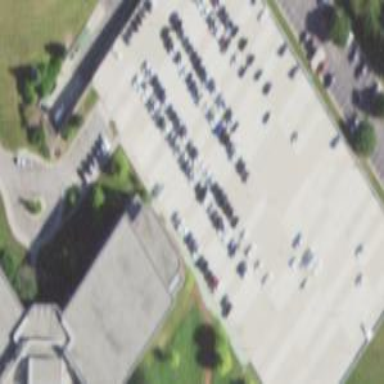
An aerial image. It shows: Multi-storey parking building.